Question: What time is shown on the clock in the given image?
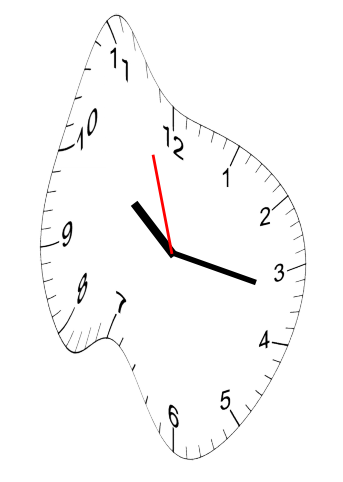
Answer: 10:16:57